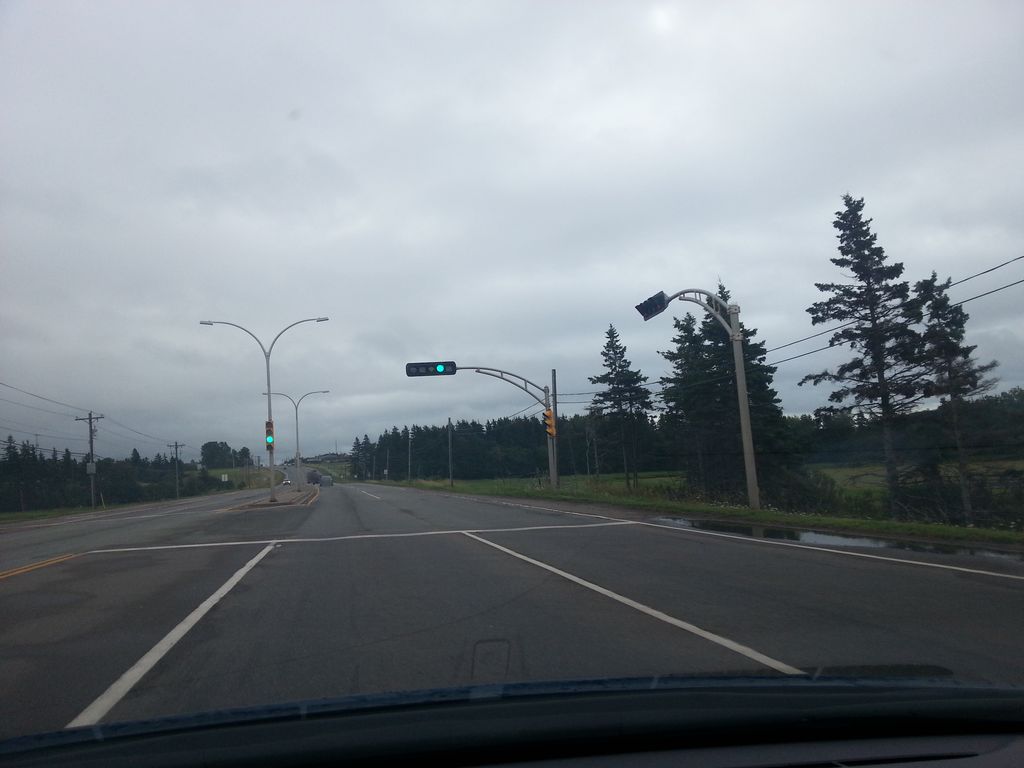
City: charlottetown